Question: I'm using the <URL> to display a background html5 video on a site. In the current stage, I'm still using the sample video provided.
I have added the following to the root htaccess
'''
AddType video/x-m4v .m4v
AddType video/ogg .ogv
AddType video/mp4 .mp4
AddType video/webm .webm
'''
When testing this out locally, everything works fine. When testing from the offical plugin site, everything works fine. Testing from the deployment server though, it breaks in safari. It even breaks when directly requesting the video, safari just shows me the following image:

To recap;
- - - -
I couldn't find any help on this specific issue while searching SO or the goog.
Has anyone experienced issues while serving a mp4 video, or has any idea what to do?
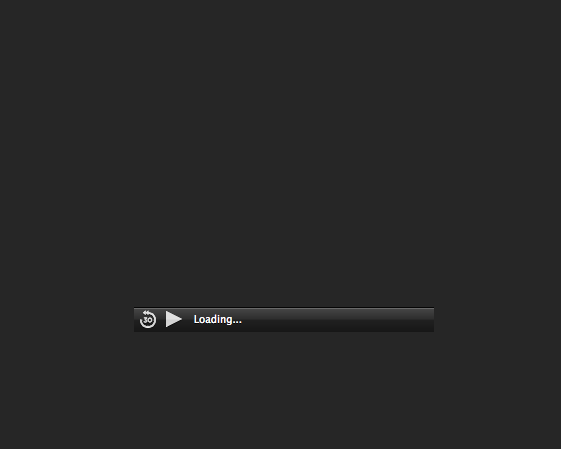
Answer: I actually found the answer not long after posting this question.
I hope it helps someone out.
Turns out Safari didn't like the use of .htpasswd HTTP authentication. After adding the following to the .htaccess the video worked fine;
'''
<FilesMatch mp4>
Satisfy any
order allow,deny
allow from all
</FilesMatch>
'''
The video is now publicly accessible though, but that is not a problem in my specific case.